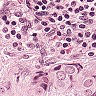
Metastatic tissue present: yes